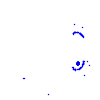
Particle: kaon